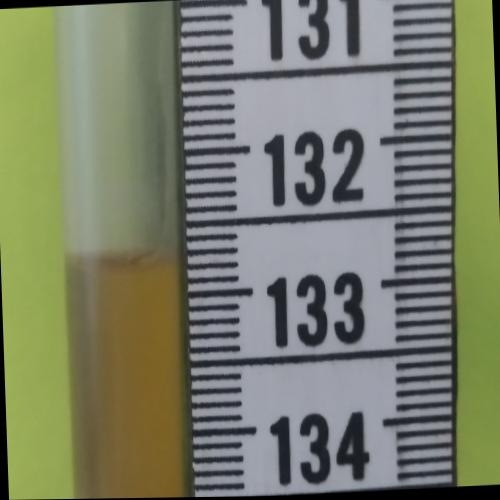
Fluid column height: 132.8 cm